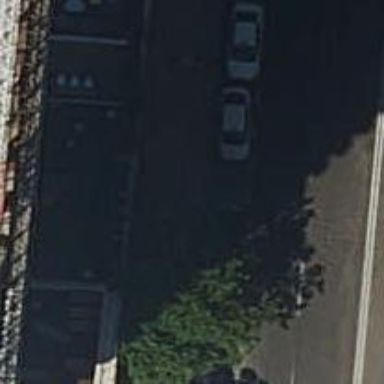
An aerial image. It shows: Motorcycle parking area.